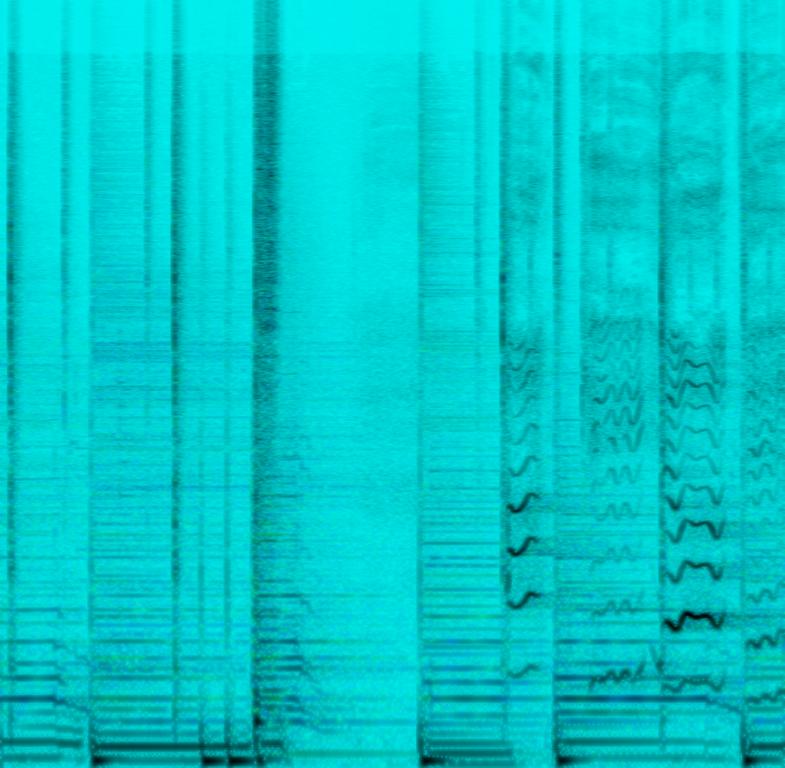
A female singer sings this soulful song. The song is slow tempo with piano accompaniment, strong bass line and groovy jazz drumming. The song is soulful and emotional. The song is a blues jazz song.